Дан «черный ящик» с тремя выводами (см. рисунок).  Известно, что внутри ящика находится некоторая схема, составленная из резисторов. Если к выводам $1$, $3$ подключить источник напряжения $U=15~В$ и измерить с помощью вольтметра напряжения между выводами $1$, $2$ и $2$, $3$ , то они оказываются равными $U_{1 2}=6~В$ и $U_{2 3}=9~В$. Если источник напряжения подключить к выводам $2$, $3$, то $U_{2 1}=10~В$, $U_{1 3}=5~В$.
Какими будут напряжения $U_{1 3}$, $U_{3 2}$, если источник подключить к выводам $1$, $2$?
Нарисуйте возможные схемы «черного ящика» с минимальным числом резисторов.
Полагая, что наименьшее сопротивление из всех резисторов равно $R$, найдите сопротивления остальных резисторов.
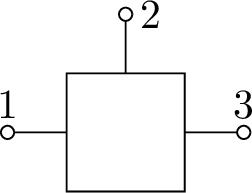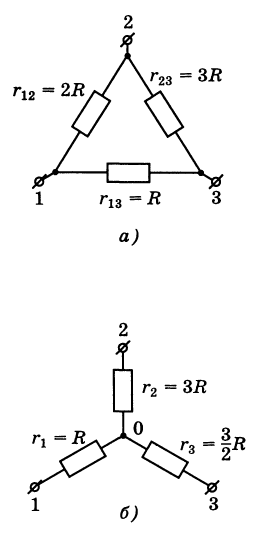
Какими будут напряжения $U_{1 3}$, $U_{3 2}$, если источник подключить к выводам $1$, $2$?
Решение: Рассмотрим соединение резисторов «треугольником» (см. рисунок $a$).  Тогда при подключении источника напряжения к клеммам $1$, $3$ по ветви $1-2-3$ будет течь ток $I$, поэтому $$ U_{12}=I r_{12}, \quad U_{23}=I r_{23}. $$ Отсюда $$ \frac{r_{12}}{r_{23}}=\frac{U_{12}}{U_{23}}=\frac{6}{9}. $$ Аналогично, для случая подключения источника питания к выходам $2$, $3$ можно записать $$ \frac{r_{12}}{r_{13}}=\frac{U_{21}}{U_{13}}=\frac{10}{5}. $$ Тогда получим $r_{13}$$ r_{13}=R, \quad r_{12}=2 R, \quad r_{23}=3 R. $$ Для соединения «звездой» (см. рисунок $б$) получаем, что при подключении источника напряжения к клеммам $1$ и $3$ ток $I_{13}$ течет только по ветви $1-0-3$, поэтому $$ U_{12}=I_{13} r_{1}, \quad U_{23}=I_{13} r_{3}, $$ а при подключении к выходам $2$, $3$ $$ U_{21}=I_{13} r_{2} \text { и } U_{13}=I_{13} r_{3}. $$ Отсюда $r_{1}$$ r_{1}=R, \quad r_{3}=\frac{3}{2} R, \quad r_{2}=3 R. $$ Эти две схемы полностью эквивалентны, поэтому напряжения $U_{13}$ и $U_{23}$ можно вычислять по любой из них. Воспользуемся схемой «звезда»: $$ U_{13}=I r_{1}, \quad U_{23}=I r_{2}, \quad U_{13}+U_{23}=U. $$ Отсюда получаем $$ \frac{U_{23}}{U_{13}}=\frac{3}{1} \text { и } U_{13}=\frac{15}{4}=3.75~В, \\ U_{23}=\frac{45}{4}=11.25~В. $$
Ответ: $$ U_{13}=\frac{15}{4}=3.75~В. $$ $$ U_{23}=\frac{45}{4}=11.25~В. $$

Нарисуйте возможные схемы «черного ящика» с минимальным числом резисторов.

Полагая, что наименьшее сопротивление из всех резисторов равно $R$, найдите сопротивления остальных резисторов.
Ответ: $$ r_{1}=R, \quad r_{3}=\frac{3}{2} R, \quad r_{2}=3 R. $$
Темы:
T, Электричество, Всероссийские, Цепь с резистором, Черный ящик